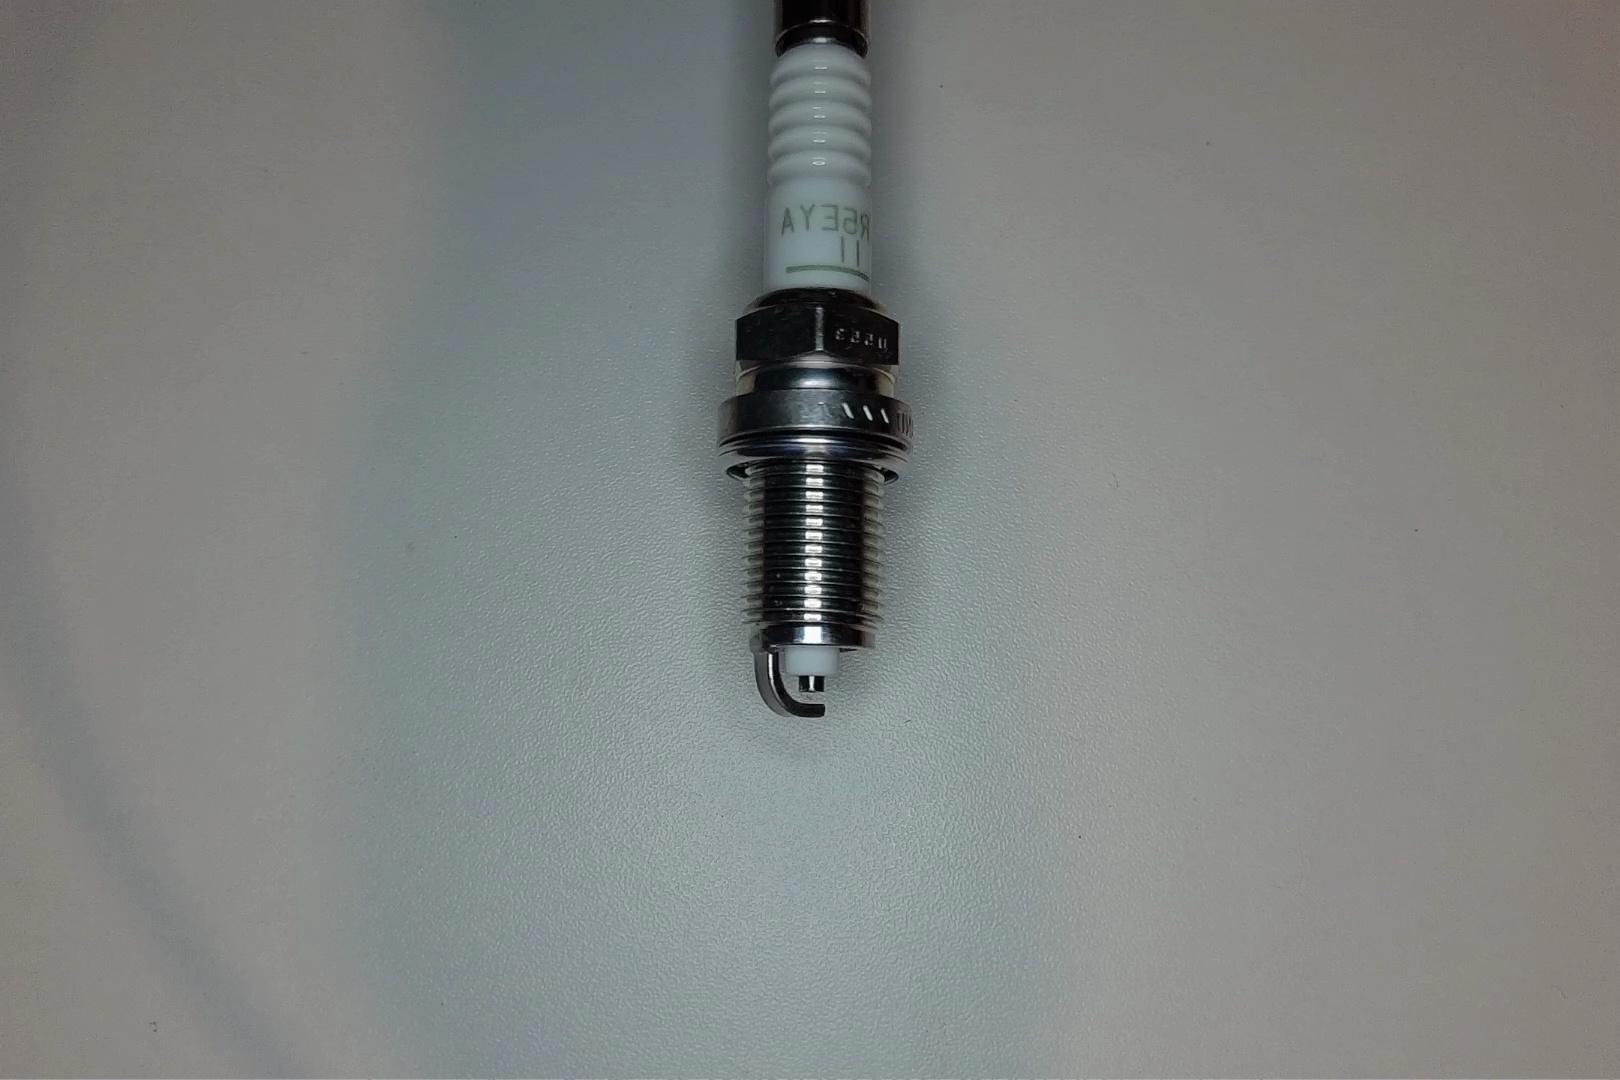
Label: no anomaly